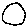
Label: circle